Question: I've created an extension, in fact a Today Widget, using Xcode 6 and run it on my iOS 8 beta device (I am a registered iOS developer).
However, being new to development, I've encountered this issue with the 'SLComposeViewController' being 'stuck' inside its view (shown below), deeming the user to be unable to interact with it and not be able to consequently post a tweet.

Is there any way to fix this and bring the 'SLComposeViewController' to the front, in front of the Notification Centre pane? Any help would be appreciated.
(yay, fixed that "Hello World" text)
Here's my 'SLComposeViewController' code:
'''
- (IBAction)TwitterShare:(id)sender; {
if ([SLComposeViewController isAvailableForServiceType:SLServiceTypeTwitter])
{
SLComposeViewController *tweetSheet = [SLComposeViewController
composeViewControllerForServiceType:SLServiceTypeTwitter];
[self presentViewController:tweetSheet animated:YES completion:nil];
}
else
{
UIAlertView *twitterAlert = [[UIAlertView alloc] initWithTitle:@"Uh oh!" message:@"Ensure you have setup a valid Twitter account and/or you have allowed access for Twitter in this application." delegate:nil cancelButtonTitle:@"Dismiss" otherButtonTitles:nil, nil];
[twitterAlert show];
twitterAlert = nil;
}
}
'''
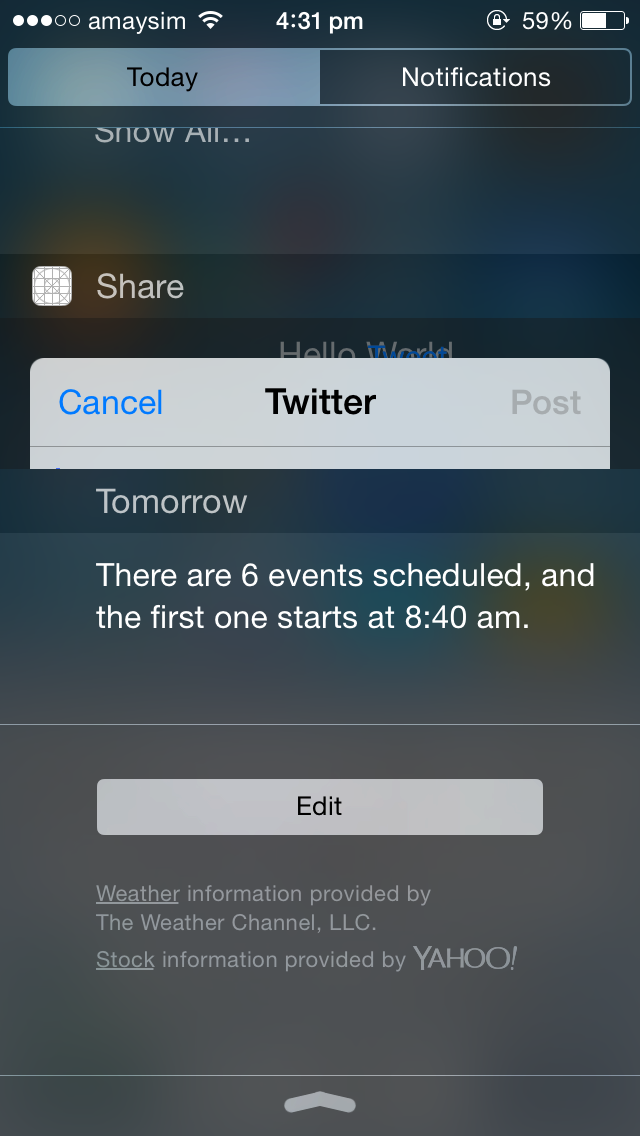
Answer: According to Apple's documentation SLComposeViewController is not allowed to be shown in NC. They want anything that requires keyboard entry to happen in-app.